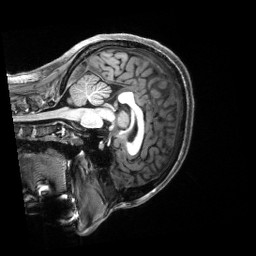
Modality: T1w
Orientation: sagittal
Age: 19
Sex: female
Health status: healthy
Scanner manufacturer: siemens
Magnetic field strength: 3 T
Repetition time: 2.5 s
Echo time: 0.00222 s